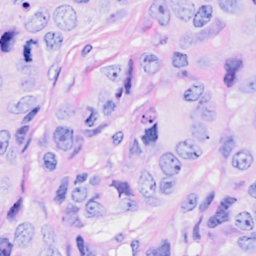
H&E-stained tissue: Breast